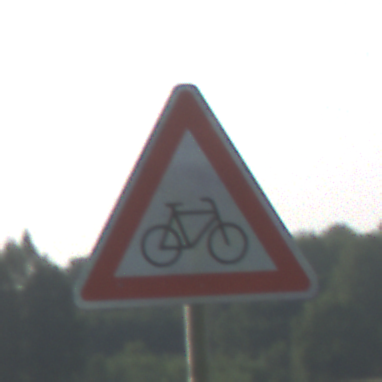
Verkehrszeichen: RadverkehrLinks
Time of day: SunriseSunset
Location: Outdoor (Nature)
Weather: PartlyCloudy
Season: NotSpecified
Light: Natural